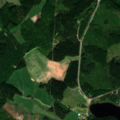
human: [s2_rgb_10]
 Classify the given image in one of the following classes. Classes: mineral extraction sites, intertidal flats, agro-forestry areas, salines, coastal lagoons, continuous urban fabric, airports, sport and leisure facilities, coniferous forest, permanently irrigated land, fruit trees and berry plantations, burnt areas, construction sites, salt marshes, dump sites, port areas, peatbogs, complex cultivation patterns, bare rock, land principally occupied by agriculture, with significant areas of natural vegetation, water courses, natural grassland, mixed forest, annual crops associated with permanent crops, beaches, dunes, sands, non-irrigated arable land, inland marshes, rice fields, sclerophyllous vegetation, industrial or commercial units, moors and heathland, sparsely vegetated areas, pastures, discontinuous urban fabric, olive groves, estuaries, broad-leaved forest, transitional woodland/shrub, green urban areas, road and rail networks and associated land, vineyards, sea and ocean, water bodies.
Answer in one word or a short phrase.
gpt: land principally occupied by agriculture, with significant areas of natural vegetation, mixed forest, water bodies